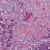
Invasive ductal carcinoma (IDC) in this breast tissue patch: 1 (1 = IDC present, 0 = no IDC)